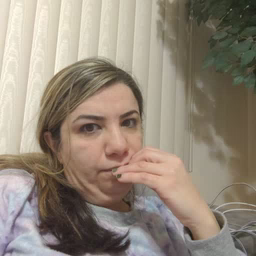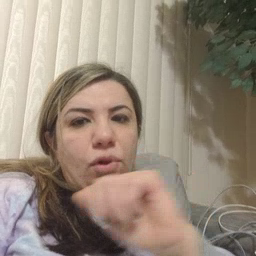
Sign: all